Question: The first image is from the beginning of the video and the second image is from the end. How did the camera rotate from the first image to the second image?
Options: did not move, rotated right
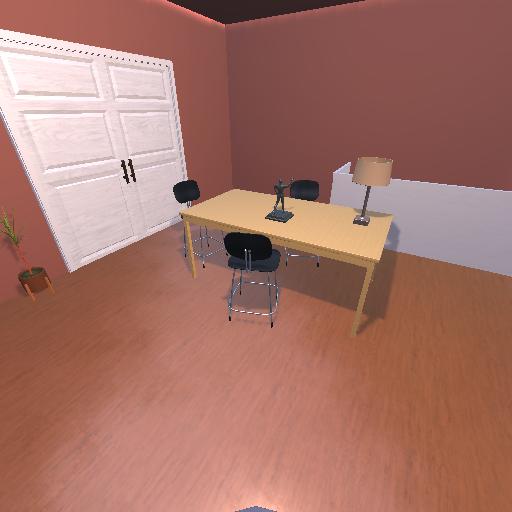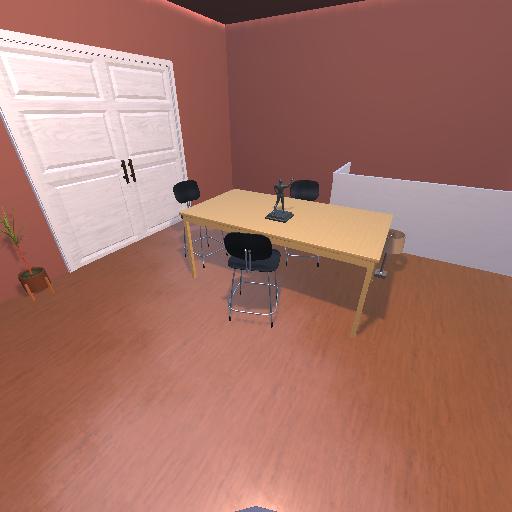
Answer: did not move